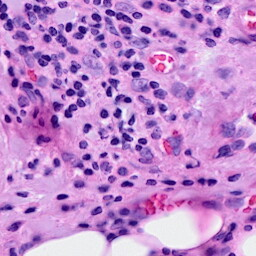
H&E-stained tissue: Breast